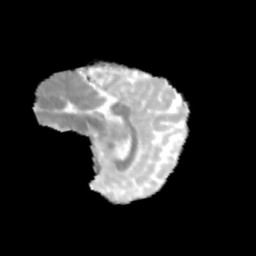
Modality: MD
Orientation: sagittal
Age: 12
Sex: female
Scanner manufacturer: siemens
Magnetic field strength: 3 T
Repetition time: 3.8 s
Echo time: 0.07 s